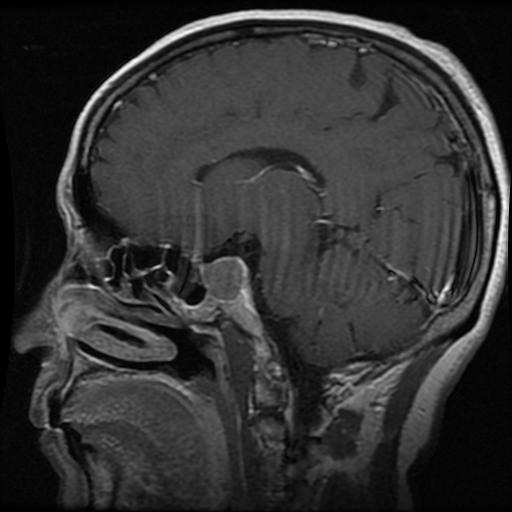
Label: pituitary